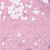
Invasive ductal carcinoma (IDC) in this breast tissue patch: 0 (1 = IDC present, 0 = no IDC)